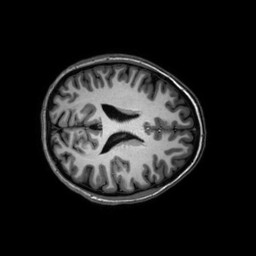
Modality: T1w
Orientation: axial
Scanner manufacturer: philips
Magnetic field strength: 3 T
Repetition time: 0.0096 s
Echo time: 0.0046 s